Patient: sex M, age 70
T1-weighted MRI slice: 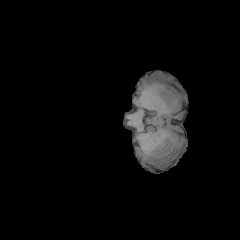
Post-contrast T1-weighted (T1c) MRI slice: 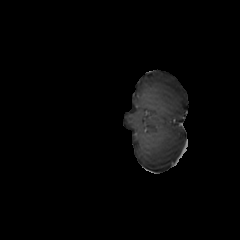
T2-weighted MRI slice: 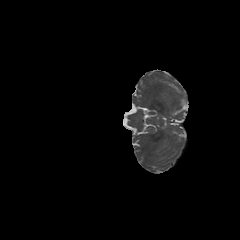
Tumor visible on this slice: no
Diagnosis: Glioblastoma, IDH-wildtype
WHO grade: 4